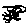
Label: bird